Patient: sex F, age 54
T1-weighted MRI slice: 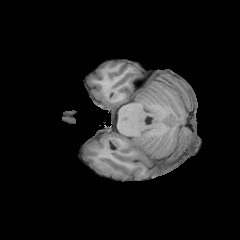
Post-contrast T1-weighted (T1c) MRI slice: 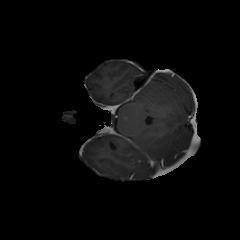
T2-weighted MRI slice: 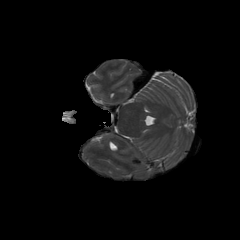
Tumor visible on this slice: yes
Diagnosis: Glioblastoma, IDH-wildtype
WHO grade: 4